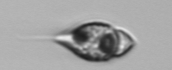
Label: Amphidinium